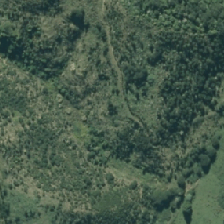
Land cover: low_producing_grassland